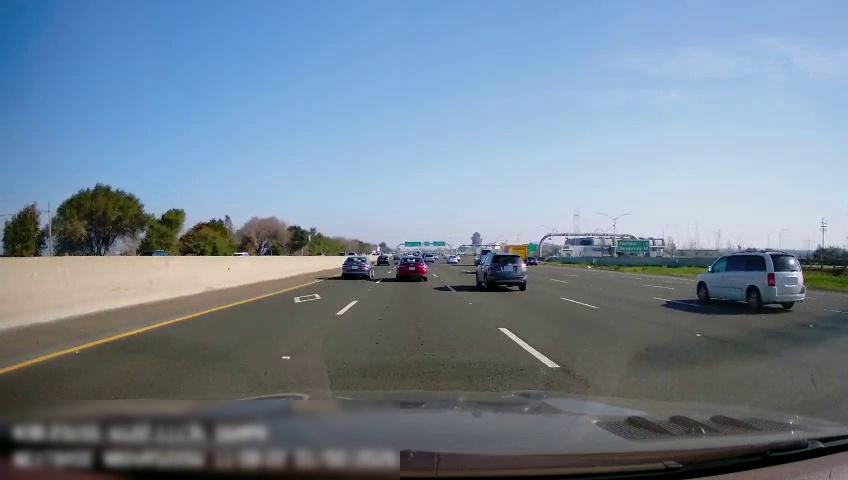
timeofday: Day
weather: Sunny
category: Drivable Space
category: Drivable Space
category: Vehicles | SUV
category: Vehicles | Truck
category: Vehicles | Van
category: Vehicles | SUV
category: Vehicles | Van
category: Vehicles | Car
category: Vehicles | Car
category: Vehicles | Van
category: Vehicles | Car
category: Vehicles | Car
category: Vehicles | Car
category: Vehicles | Car
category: Lanes | Alternate Lane
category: Lanes | Current Lane
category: Lanes | Current Lane
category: Lanes | Alternate Lane
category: Lanes | Alternate Lane
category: Lanes | Alternate Lane
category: Lanes | Alternate Lane
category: Lanes | Alternate Lane
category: Traffic | Signs
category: Traffic | Signs
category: Traffic | Signs
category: Traffic | Signs